Question: So I have something like the following layout in my Qt Application.
'''
QScroll Area
- QSrollArea's InternalWidget
-QVBoxLayout
-Layout 1
- some items
- QTableView
-Layout 2
- some items
- QTableView
'''
The contents of the QTableViews is changing dynamically, and what i want is that each table view to be as large as it has to be( without progressbars and without empty space ). I have written a function to calculate the appropriate size of a table. The problem is that when i dynamically resize one of the TableViews it goes behind the second view( and what should happen is that the whole second layout be moved bellow the first ). Furthermore when shrink the table view there is an empty space left between it and the second layout.

Here is the code when i arrange the widgets:
'''
#include "Widget.h"
#include <QVBoxLayout>
#include <QLabel>
#include <QTableView>
#include <QStringBuilder>
#include <QHeaderView>
#include <QDebug>
Widget::Widget(QWidget *parent)
: QWidget(parent),
m_tableView1( 0 ),
m_tableView2( 0 ),
m_model1( 0 ),
m_model2( 0 ),
m_numberOfRowsEdit( 0 )
{
this->resize( 300, 520 );
QVBoxLayout* mainLayout = new QVBoxLayout( this );
QScrollArea* mainArea = new QScrollArea();
//mainArea->setWidgetResizable( true );
QWidget* scrollAreaWidget = new QWidget;
scrollAreaWidget->setSizePolicy( QSizePolicy::Preferred, QSizePolicy::Expanding );
QVBoxLayout* scrollAreaWidgetLayout = new QVBoxLayout( scrollAreaWidget );
scrollAreaWidgetLayout->setSizeConstraint( QLayout::SetMinAndMaxSize );
QVBoxLayout* firstSubLayout = new QVBoxLayout;
QLabel* label = new QLabel( "Label 1" );
m_tableView1 = new QTableView;
firstSubLayout->addWidget( label );
firstSubLayout->addWidget( m_tableView1 );
scrollAreaWidgetLayout->addLayout( firstSubLayout );
QVBoxLayout* secondSubLayout = new QVBoxLayout;
QLabel* label2 = new QLabel( "Label 2" );
m_tableView2 = new QTableView;
secondSubLayout->addWidget( label2 );
secondSubLayout->addWidget( m_tableView2 );
scrollAreaWidgetLayout->addLayout( secondSubLayout );
mainArea->setWidget( scrollAreaWidget );
mainLayout->addWidget( mainArea );
// Utility for dynamically changing rows
QHBoxLayout* hLayout = new QHBoxLayout;
QLabel* numberOfRowsLabel = new QLabel( "Number of rows" );
m_numberOfRowsEdit = new QLineEdit;
QPushButton* numberOfRowsButton = new QPushButton( "Apply" );
connect( numberOfRowsButton, SIGNAL(clicked()), SLOT(onApplyButtonPressed()) );
hLayout->addWidget( numberOfRowsLabel );
hLayout->addWidget( m_numberOfRowsEdit );
hLayout->addWidget( numberOfRowsButton );
m_model1 = new QStandardItemModel( this );
m_tableView1->setModel( m_model1 );
m_model2 = new QStandardItemModel( this );
m_tableView2->setModel( m_model2 );
mainLayout->addLayout( hLayout );
}
Widget::~Widget()
{
}
QSize Widget::calculateTableDesiredSize( QTableView* const table ) {...}
void Widget::onApplyButtonPressed()
{
bool ok = false;
const int rowCount = m_numberOfRowsEdit->text().toInt( &ok );
if ( !ok )
{
return;
}
this->initModel( m_model1, rowCount );
}
// inits model with rowCount rows
void Widget::initModel( QStandardItemModel* const model, const int rowCount )
void Widget::resizeTable( QTableView* const table )
'''
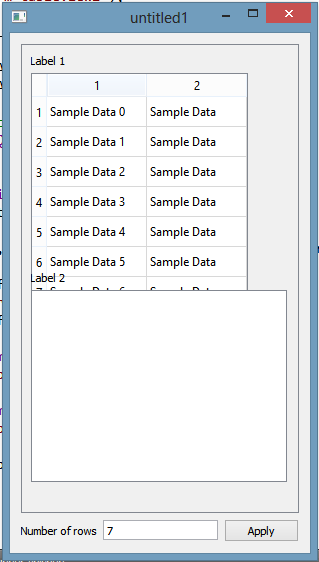
Answer: You should use 'setFixedHeight()' instead of 'resize()' to set table height. Also you should 'addStretch()' to 'scrollAreaWidgetLayout' after all its items.